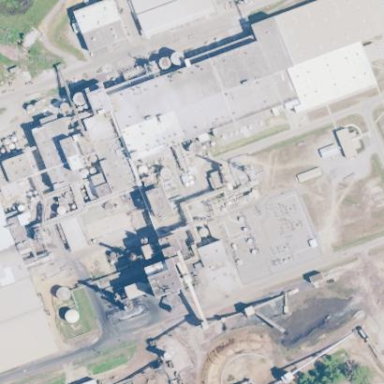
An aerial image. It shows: Industrial building.